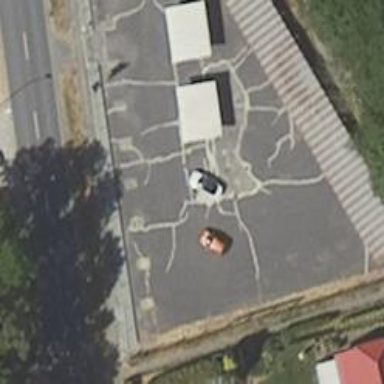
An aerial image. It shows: Building housing car shop.